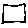
Label: square